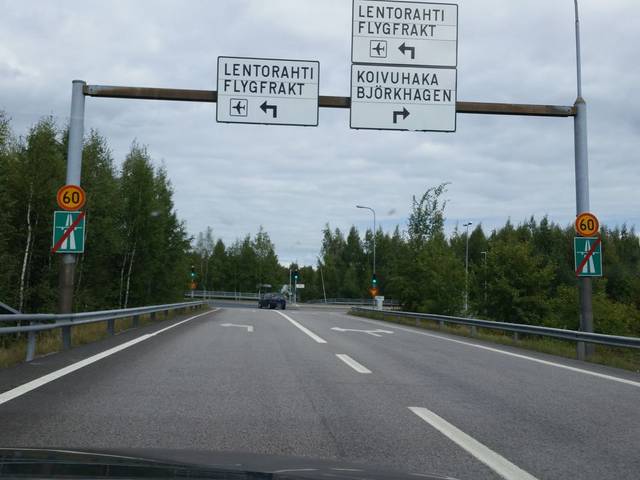
Region: Finland
Coordinates: 60.3, 24.99